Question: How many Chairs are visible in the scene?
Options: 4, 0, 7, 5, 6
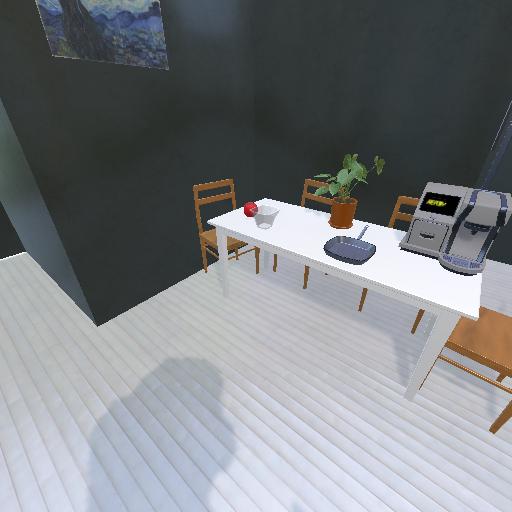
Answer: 4